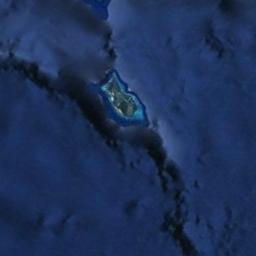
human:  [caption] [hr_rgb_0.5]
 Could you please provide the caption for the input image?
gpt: The water around the island is dark blue .

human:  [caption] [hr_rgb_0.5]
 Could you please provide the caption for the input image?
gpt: Irregular green island surrounded by blue water .

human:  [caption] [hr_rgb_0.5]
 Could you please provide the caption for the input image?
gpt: There are many trees on the island .

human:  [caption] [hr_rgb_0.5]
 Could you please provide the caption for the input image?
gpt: The island has dense vegetation and a reef and some ups and downs are on the ocean floor .

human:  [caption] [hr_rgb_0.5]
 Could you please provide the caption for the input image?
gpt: The green island is on a blue sea .